Question: I am wondering if there is a Standard Java Component (Icon or JLabel) that offers the abillity to show a notification count like the example below. I am not doing Android Development. I just want to show something similar in a Java desktop client application

The following code in a JLabel subclass would get the same result, but I am more interested in a standard solution. Which automatically derives the correct font size and automatically adjust to the visible space.
'''
public void paintComponent(Graphics g)
{
super.paintComponent(g);
Graphics2D g2d = (Graphics2D) g;
int w = getWidth();
Font orgFont = g.getFont();
Font deriveFont = orgFont.deriveFont(8.5f);
g2d.setPaint(Color.RED);
g2d.fillOval(w - 12, 0, 12, 12);
g2d.setPaint(Color.BLACK);
g2d.setFont(deriveFont);
g2d.drawString("99", w-10, 10);
g2d.setFont(orgFont);
}
'''
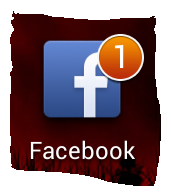
Answer: > if there is a Standard Java Component (Icon or JLabel)
No there is no standard component.
You might be able to:
1. Use the Compound Icon. It allows you to combine multiple icons into one.
2. Add a second JLabel with the notification Icon to the first JLabel. By default a JLabel doesn't have a layout manager but there is no reason you can't use one.
So for example to add the label in the top/right corner you could do:
'''
JLabel main = new JLabel(...);
main.setLayout( new FlowLayout(FlowLayout.FlowLayout.RIGHT, 5, 5) );
JLabel notify = new JLabel(...);
main.add( notify );
'''